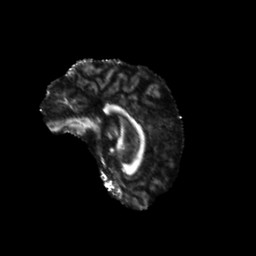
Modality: FA
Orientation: sagittal
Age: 68
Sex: female
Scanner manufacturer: siemens
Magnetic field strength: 3 T
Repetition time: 5.25 s
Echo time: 0.08 s